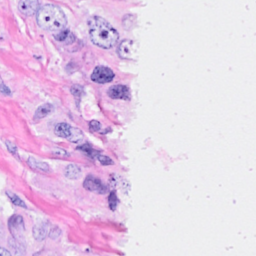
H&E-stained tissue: Breast